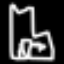
Label: chair